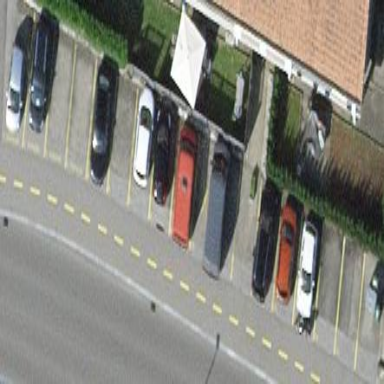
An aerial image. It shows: Street side parking area.